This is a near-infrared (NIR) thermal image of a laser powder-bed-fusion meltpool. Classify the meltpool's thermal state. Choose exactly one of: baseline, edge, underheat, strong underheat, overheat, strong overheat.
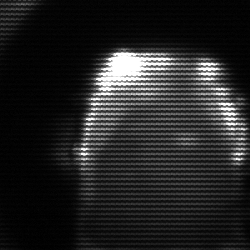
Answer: baseline